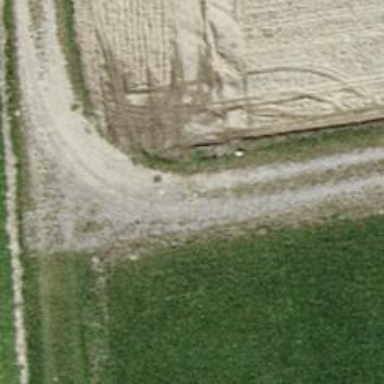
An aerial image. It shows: Pebblestone track with grade2 quality.